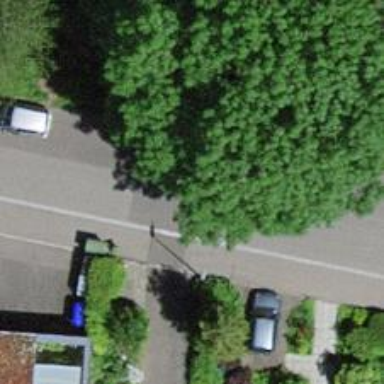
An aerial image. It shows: Footway along the road.